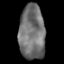
Tissue: lung
Cell type: Epithelial cells
Senescence score: 0.2316
Nuclear area (px): 1391
Mean DAPI intensity: 113.812